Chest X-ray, AP view. Patient: 52 years old, sex F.
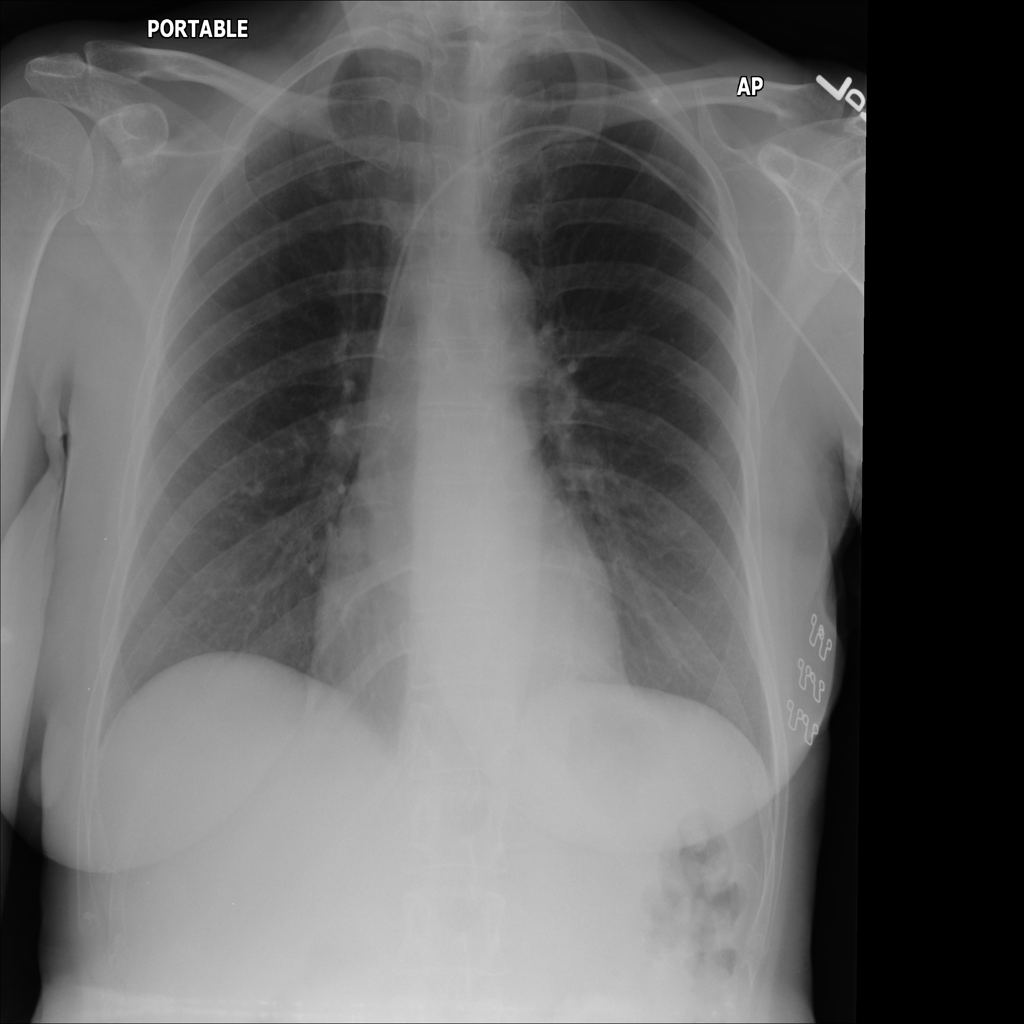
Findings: No Finding